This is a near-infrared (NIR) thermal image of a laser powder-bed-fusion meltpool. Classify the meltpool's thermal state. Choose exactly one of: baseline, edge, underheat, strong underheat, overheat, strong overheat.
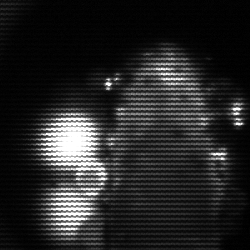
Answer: strong underheat